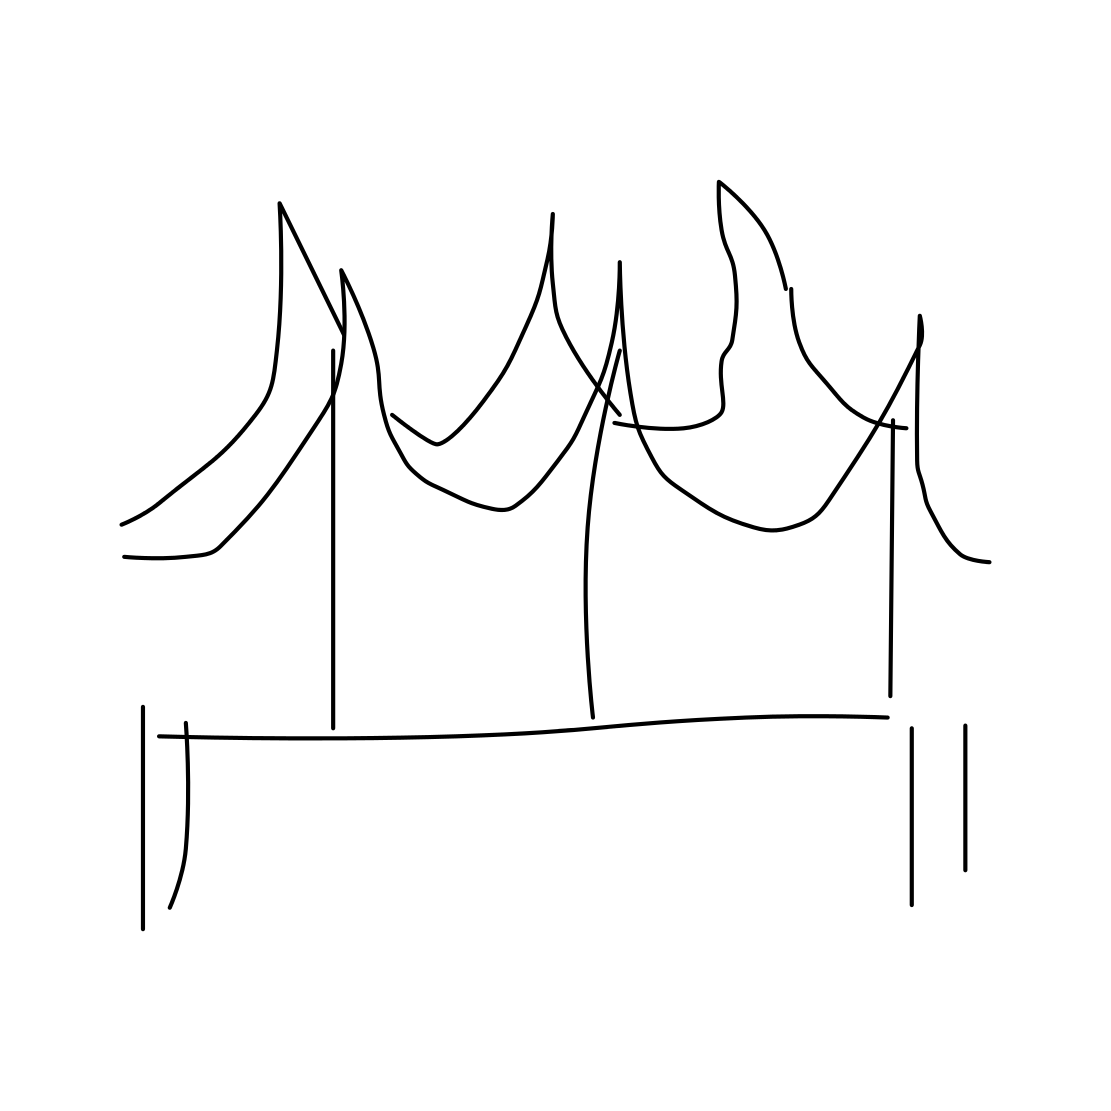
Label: bridge